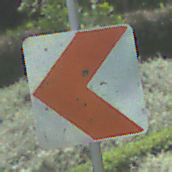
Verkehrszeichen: RichtungstafelnInKurvenKleinRechts
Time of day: Midday
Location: Outdoor (Nature)
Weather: PartlyCloudy
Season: NotSpecified
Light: Natural